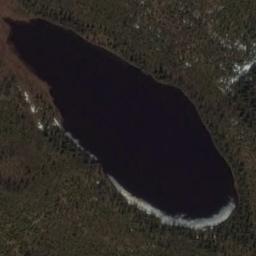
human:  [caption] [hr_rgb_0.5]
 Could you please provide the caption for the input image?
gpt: A long, Deep blue lake surrounded by forest .

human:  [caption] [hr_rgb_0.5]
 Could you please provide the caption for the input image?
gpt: The lake was long and thin .

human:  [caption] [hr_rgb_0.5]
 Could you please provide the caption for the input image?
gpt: The lake lies in the dense forest and the water is dark blue .

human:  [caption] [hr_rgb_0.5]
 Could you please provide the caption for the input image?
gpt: Many trees are around the lake .

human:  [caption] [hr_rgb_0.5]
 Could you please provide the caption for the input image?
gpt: The lake is in a brown desert .